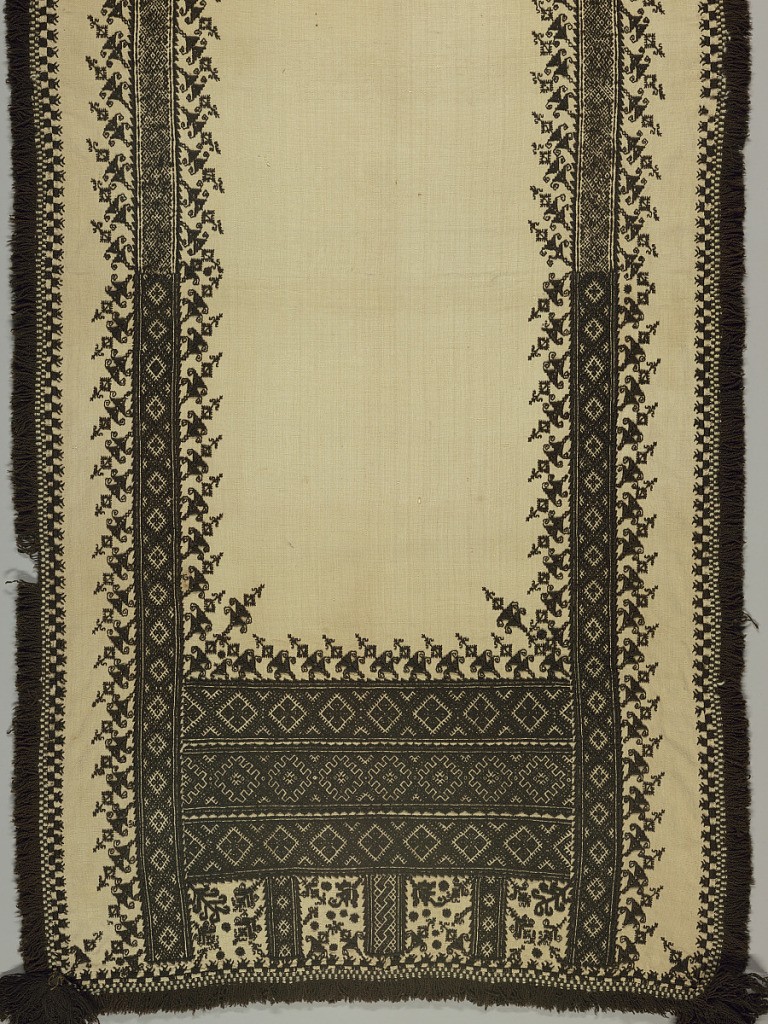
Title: Panel
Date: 18th–early 19th century
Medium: linen, wool Technique: embroidered in cross and satin stitch
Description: Oblong panel of heavy cream white hand-woven linen embroidered in black wool and trimmed with fringe of black wool and black tassels at each corner. Borders at side and deep border at end, with a highly stylized plant form, detached and placed at a slant, above borders of geometric forms. Cross and satin stitch.